Question: I am working with 'Microsoft Excel 2007' and I have one Numeric Column in my Sheet.
Is there any solution that I can convert it's Words equivalent?
I am attaching Excel Sheet's Screen Shot.

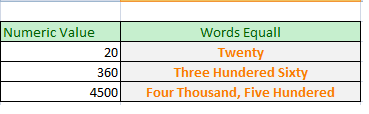
Answer: There is no built-in formula in excel, you have to add a vb script and permanently save it with your MS. Excel's installation as Add-In.
1. press Alt+F11
2. MENU: (Tool Strip) Insert Module
3. copy and paste the below code
'''
Option Explicit
Public Numbers As Variant, Tens As Variant
Sub SetNums()
Numbers = Array("", "One", "Two", "Three", "Four", "Five", "Six", "Seven", "Eight", "Nine", "Ten", "Eleven", "Twelve", "Thirteen", "Fourteen", "Fifteen", "Sixteen", "Seventeen", "Eighteen", "Nineteen")
Tens = Array("", "", "Twenty", "Thirty", "Forty", "Fifty", "Sixty", "Seventy", "Eighty", "Ninety")
End Sub
Function WordNum(MyNumber As Double) As String
Dim DecimalPosition As Integer, ValNo As Variant, StrNo As String
Dim NumStr As String, n As Integer, Temp1 As String, Temp2 As String
' This macro was written by Chris Mead - www.MeadInKent.co.uk
If Abs(MyNumber) > 999999999 Then
WordNum = "Value too large"
Exit Function
End If
SetNums
' String representation of amount (excl decimals)
NumStr = Right("000000000" & Trim(Str(Int(Abs(MyNumber)))), 9)
ValNo = Array(0, Val(Mid(NumStr, 1, 3)), Val(Mid(NumStr, 4, 3)), Val(Mid(NumStr, 7, 3)))
For n = 3 To 1 Step -1 'analyse the absolute number as 3 sets of 3 digits
StrNo = Format(ValNo(n), "000")
If ValNo(n) > 0 Then
Temp1 = GetTens(Val(Right(StrNo, 2)))
If Left(StrNo, 1) <> "0" Then
Temp2 = Numbers(Val(Left(StrNo, 1))) & " hundred"
If Temp1 <> "" Then Temp2 = Temp2 & " and "
Else
Temp2 = ""
End If
If n = 3 Then
If Temp2 = "" And ValNo(1) + ValNo(2) > 0 Then Temp2 = "and "
WordNum = Trim(Temp2 & Temp1)
End If
If n = 2 Then WordNum = Trim(Temp2 & Temp1 & " thousand " & WordNum)
If n = 1 Then WordNum = Trim(Temp2 & Temp1 & " million " & WordNum)
End If
Next n
NumStr = Trim(Str(Abs(MyNumber)))
' Values after the decimal place
DecimalPosition = InStr(NumStr, ".")
Numbers(0) = "Zero"
If DecimalPosition > 0 And DecimalPosition < Len(NumStr) Then
Temp1 = " point"
For n = DecimalPosition + 1 To Len(NumStr)
Temp1 = Temp1 & " " & Numbers(Val(Mid(NumStr, n, 1)))
Next n
WordNum = WordNum & Temp1
End If
If Len(WordNum) = 0 Or Left(WordNum, 2) = " p" Then
WordNum = "Zero" & WordNum
End If
End Function
Function GetTens(TensNum As Integer) As String
' Converts a number from 0 to 99 into text.
If TensNum <= 19 Then
GetTens = Numbers(TensNum)
Else
Dim MyNo As String
MyNo = Format(TensNum, "00")
GetTens = Tens(Val(Left(MyNo, 1))) & " " & Numbers(Val(Right(MyNo, 1)))
End If
End Function
'''
After this, From File Menu select Save Book ,from next menu select
"Excel 97-2003 Add-In (*.xla)
It will save as Excel Add-In. that will be available till the Ms.Office Installation to that machine.
Now Open any Excel File in any Cell type '=WordNum(<your numeric value or cell reference>)'
you will see a Words equivalent of the numeric value.
This Snippet of code is taken from: <URL>